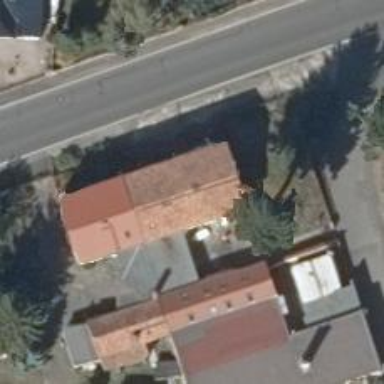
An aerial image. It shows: Residential building.